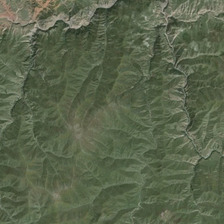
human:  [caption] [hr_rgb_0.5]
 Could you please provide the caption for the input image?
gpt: it is a piece of green mountain .

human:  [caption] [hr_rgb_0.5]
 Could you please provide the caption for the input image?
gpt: it is a piece of green mountain .

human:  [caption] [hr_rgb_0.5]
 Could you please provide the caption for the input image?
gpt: it is a piece of green mountain .

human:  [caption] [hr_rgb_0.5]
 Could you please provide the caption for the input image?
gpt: it is a piece of green mountain .

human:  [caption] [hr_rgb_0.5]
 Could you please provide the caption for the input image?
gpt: it is a piece of green mountain .